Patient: sex F, age 65
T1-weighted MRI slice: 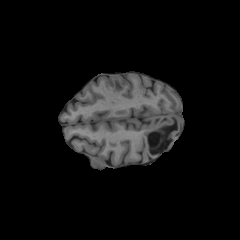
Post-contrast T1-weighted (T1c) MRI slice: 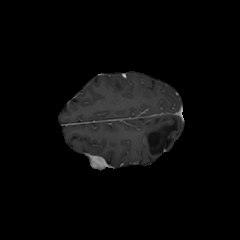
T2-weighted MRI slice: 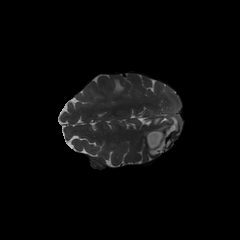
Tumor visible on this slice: yes
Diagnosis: Glioblastoma, IDH-wildtype
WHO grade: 4